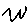
Label: zigzag